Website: walmart
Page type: cart
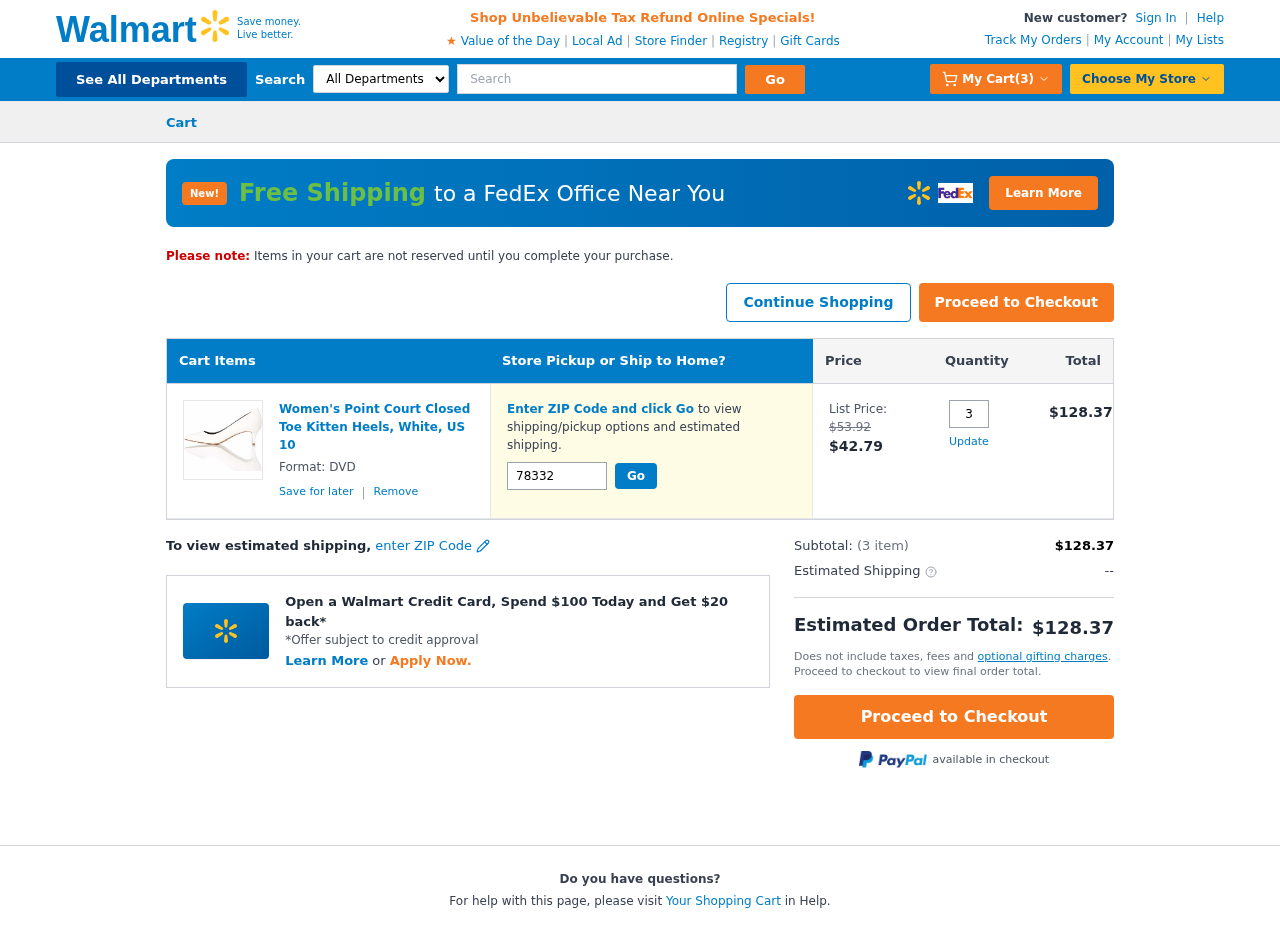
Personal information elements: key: PII_POSTCODE
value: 78332
Product elements: key: PRODUCT1_NAME
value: Women's Point Court Closed Toe Kitten Heels, White, US 10
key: PRODUCT1_PRICE
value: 42.79
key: PRODUCT1_QUANTITY
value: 3
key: PRODUCT1_ORIGINAL_PRICE
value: $53.92
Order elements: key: ORDER_NUM_ITEMS
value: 3
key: ORDER_SUBTOTAL
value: $128.37
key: ORDER_TOTAL
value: $128.37
Search elements: key: HEADER_SEARCH
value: Search